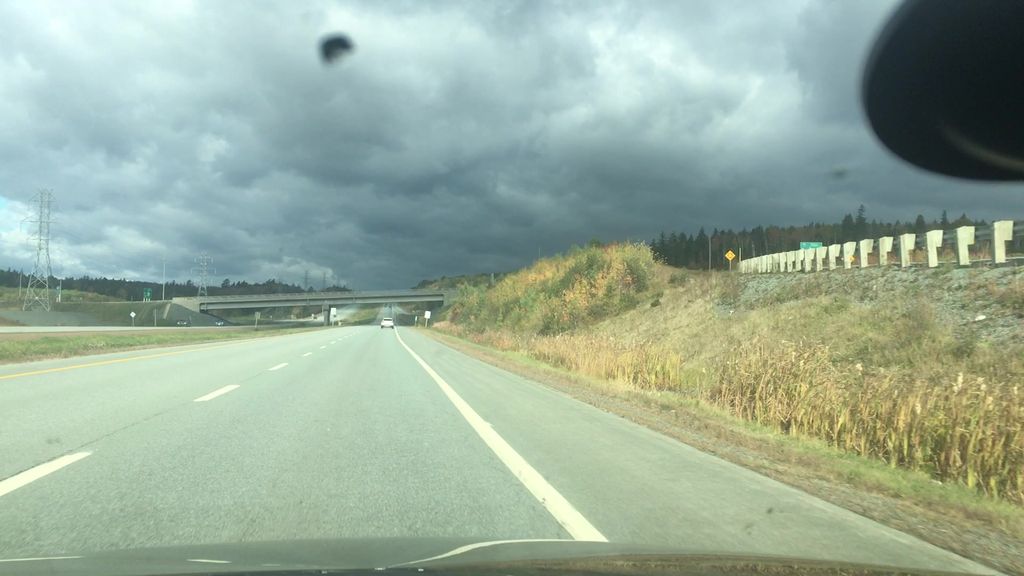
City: halifax